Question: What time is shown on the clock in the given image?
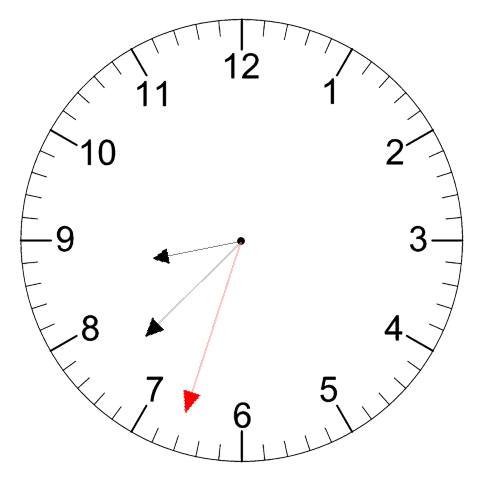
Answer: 08:37:33